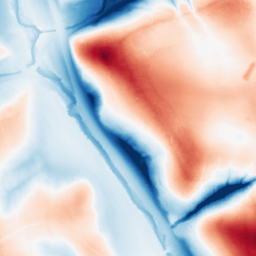
Category: edge_preserving
Decomposition family: guided
Decomposition parameters: radius: 32
eps: 1
Upsampling method: regularized
Upsampling parameters: scale: 2
lambda_reg: 0.001
Upsampling scale: 2